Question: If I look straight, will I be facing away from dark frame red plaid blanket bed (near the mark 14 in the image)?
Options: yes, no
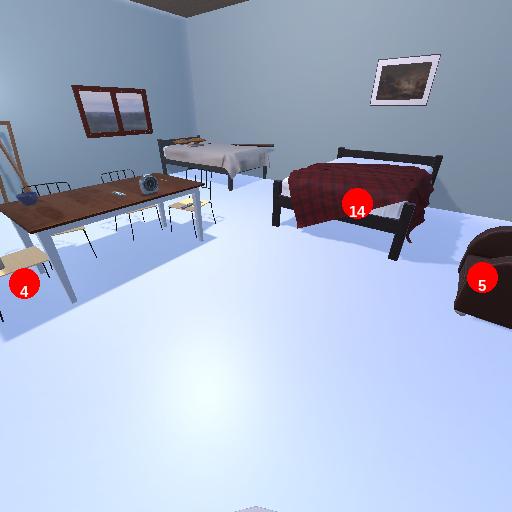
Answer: yes